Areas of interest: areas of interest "Xinping Garden"
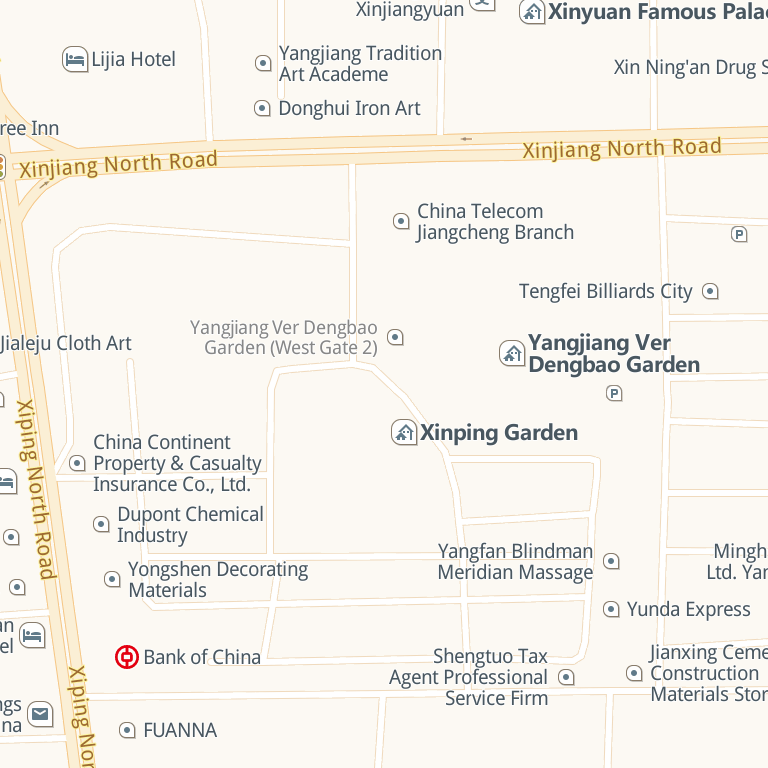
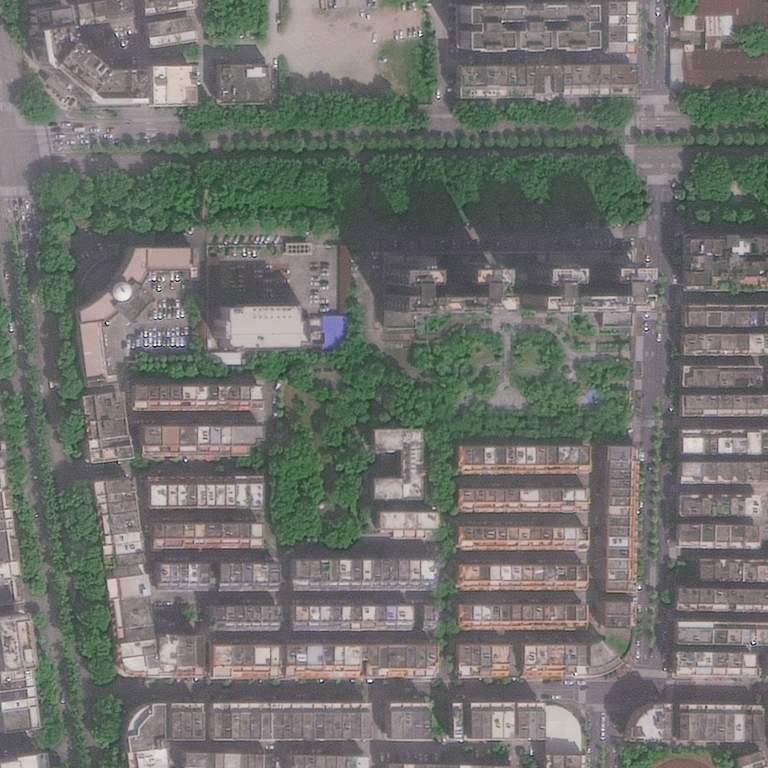